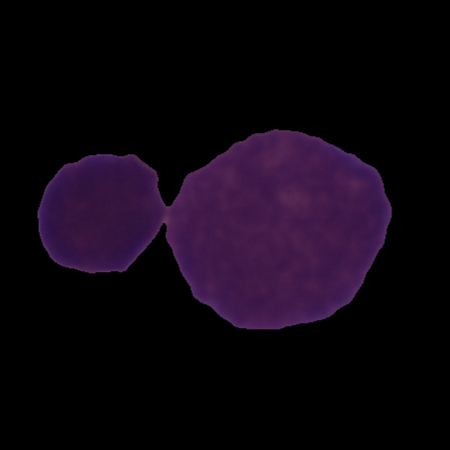
Label: healthy